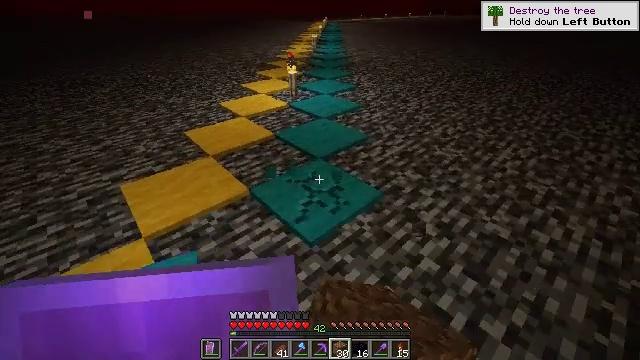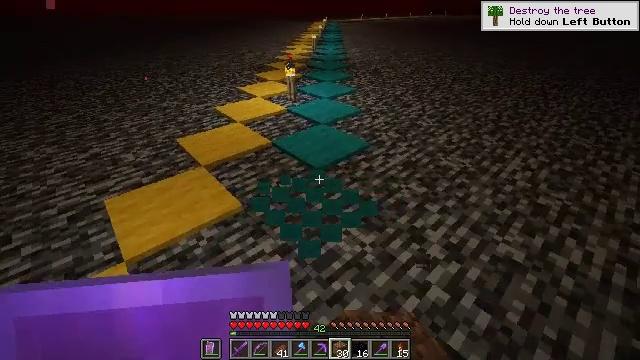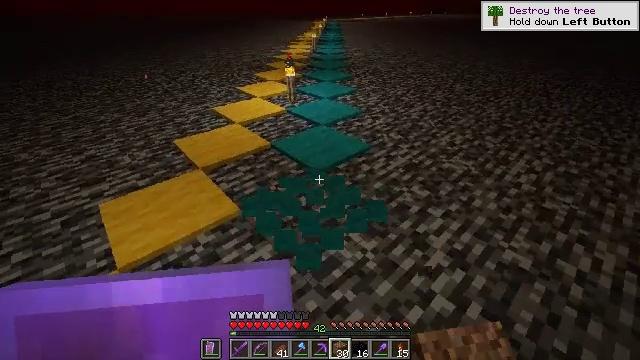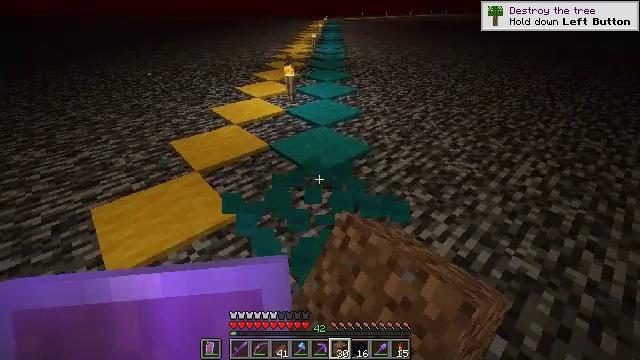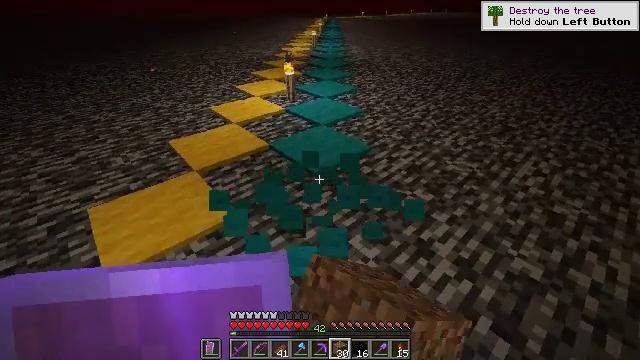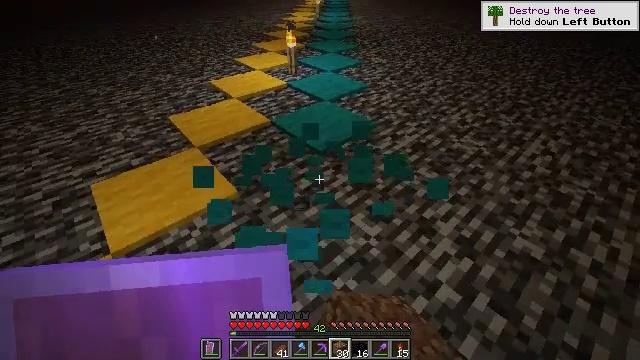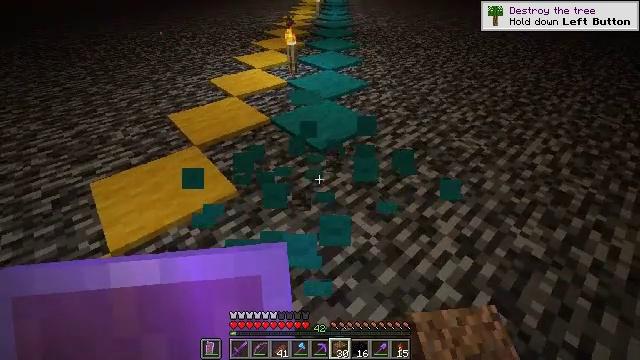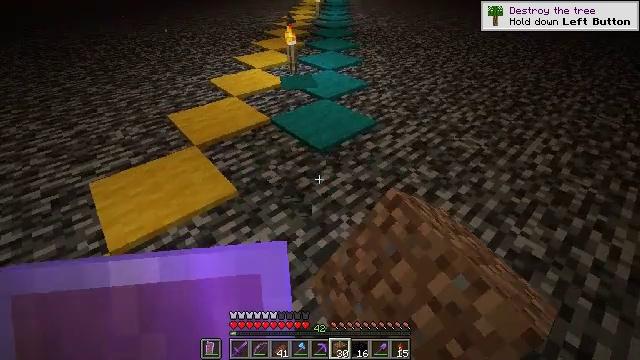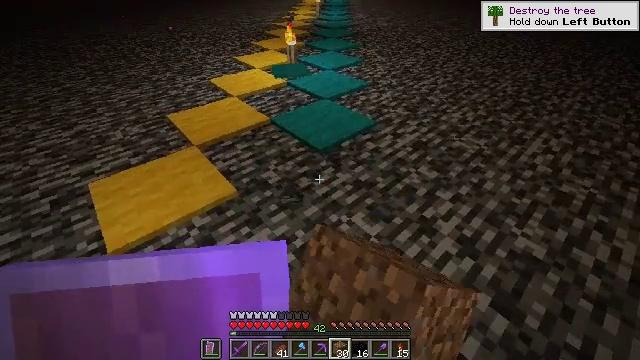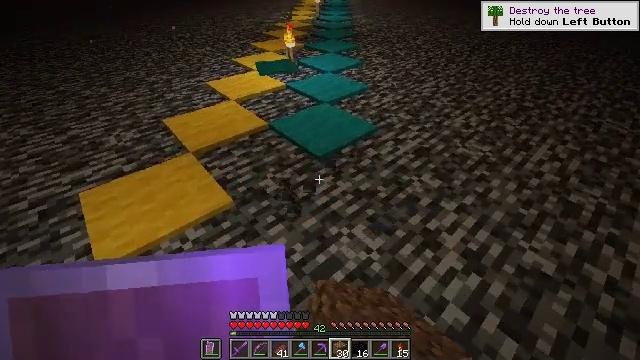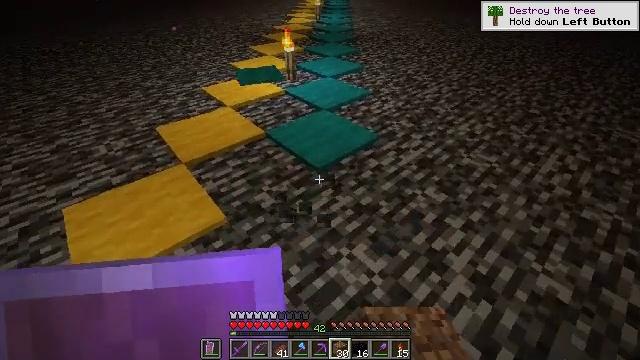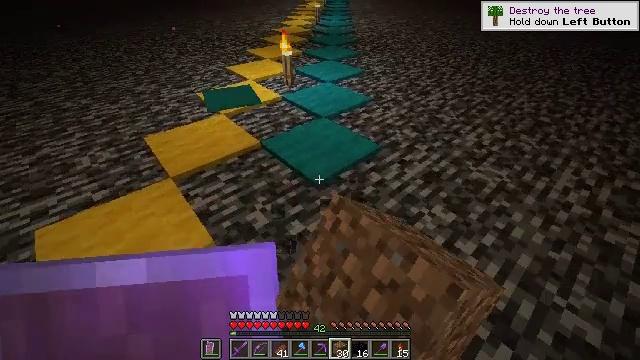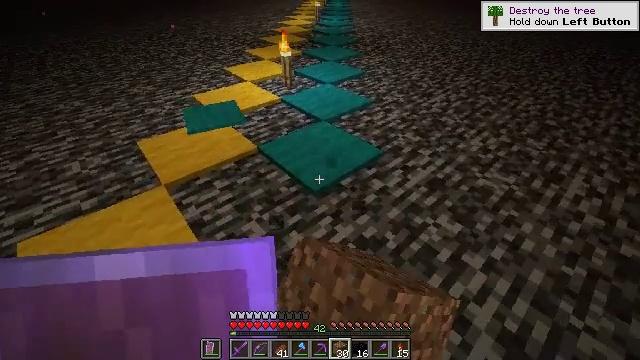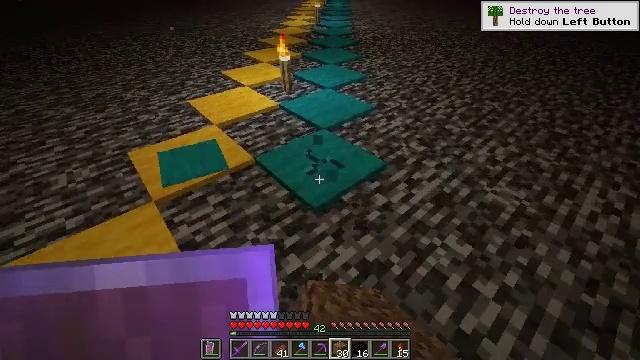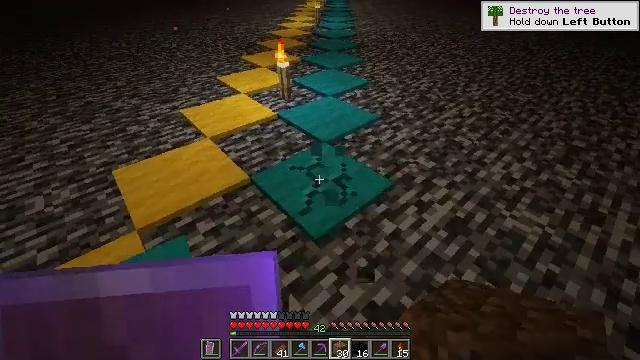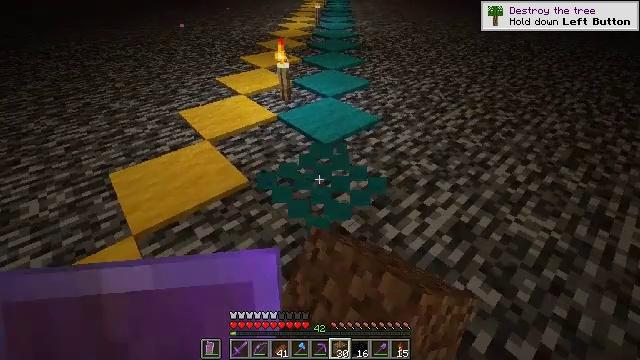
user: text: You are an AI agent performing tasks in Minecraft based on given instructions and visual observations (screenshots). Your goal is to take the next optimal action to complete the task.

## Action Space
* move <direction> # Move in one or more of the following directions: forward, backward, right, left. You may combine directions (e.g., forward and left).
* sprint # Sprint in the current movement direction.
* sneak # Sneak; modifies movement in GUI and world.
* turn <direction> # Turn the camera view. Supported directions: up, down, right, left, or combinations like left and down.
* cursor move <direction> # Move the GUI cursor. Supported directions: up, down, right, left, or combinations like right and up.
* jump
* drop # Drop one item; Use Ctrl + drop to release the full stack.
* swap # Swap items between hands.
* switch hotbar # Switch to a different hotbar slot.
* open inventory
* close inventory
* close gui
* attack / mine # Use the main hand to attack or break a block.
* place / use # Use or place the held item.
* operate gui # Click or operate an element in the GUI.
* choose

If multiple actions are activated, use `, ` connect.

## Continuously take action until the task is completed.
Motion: motion action
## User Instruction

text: mine block cyan carpet
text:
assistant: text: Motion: move forward, attack / mine
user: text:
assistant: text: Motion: attack / mine
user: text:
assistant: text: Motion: attack / mine
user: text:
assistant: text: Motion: attack / mine
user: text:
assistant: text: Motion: turn down, attack / mine
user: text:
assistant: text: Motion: attack / mine
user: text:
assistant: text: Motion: attack / mine
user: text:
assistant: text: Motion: move forward, attack / mine
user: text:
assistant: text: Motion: move forward, attack / mine
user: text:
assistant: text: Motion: move forward, attack / mine
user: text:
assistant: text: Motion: move forward, attack / mine
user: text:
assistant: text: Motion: move forward, attack / mine
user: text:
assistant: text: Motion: move forward, attack / mine
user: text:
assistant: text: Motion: attack / mine
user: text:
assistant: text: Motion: attack / mine
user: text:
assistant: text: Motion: attack / mine
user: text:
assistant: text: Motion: attack / mine
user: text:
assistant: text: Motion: attack / mine
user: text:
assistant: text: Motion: attack / mine
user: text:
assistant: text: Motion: turn right and up, attack / mine
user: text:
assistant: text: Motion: turn right and up, attack / mine
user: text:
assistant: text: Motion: move forward, turn up, attack / mine
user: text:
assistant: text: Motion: move forward, attack / mine
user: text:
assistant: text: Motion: move forward, attack / mine
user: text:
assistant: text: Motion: move forward, attack / mine
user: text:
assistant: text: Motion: move forward, attack / mine
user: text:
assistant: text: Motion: move forward, attack / mine
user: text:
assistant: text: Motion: attack / mine
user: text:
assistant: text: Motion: attack / mine
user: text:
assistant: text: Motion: attack / mine